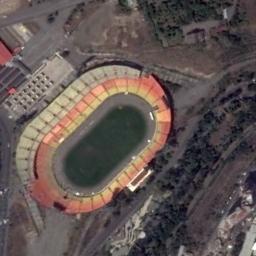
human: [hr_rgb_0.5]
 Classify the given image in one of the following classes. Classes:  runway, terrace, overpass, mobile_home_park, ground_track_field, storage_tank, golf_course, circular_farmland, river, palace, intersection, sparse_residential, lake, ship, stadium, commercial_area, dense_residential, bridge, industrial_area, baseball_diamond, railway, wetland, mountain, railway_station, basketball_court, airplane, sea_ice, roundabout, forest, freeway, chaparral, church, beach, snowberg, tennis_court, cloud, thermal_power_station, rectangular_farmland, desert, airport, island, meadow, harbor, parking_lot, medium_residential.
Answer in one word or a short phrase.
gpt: stadium